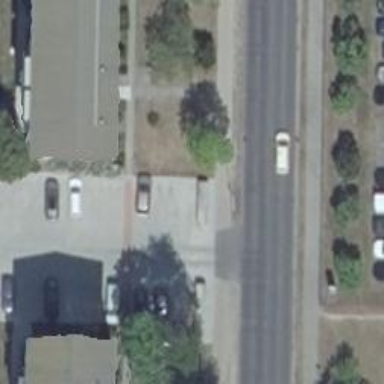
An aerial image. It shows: Road serving as parking aisle.